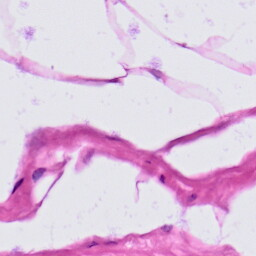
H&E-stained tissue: Prostate